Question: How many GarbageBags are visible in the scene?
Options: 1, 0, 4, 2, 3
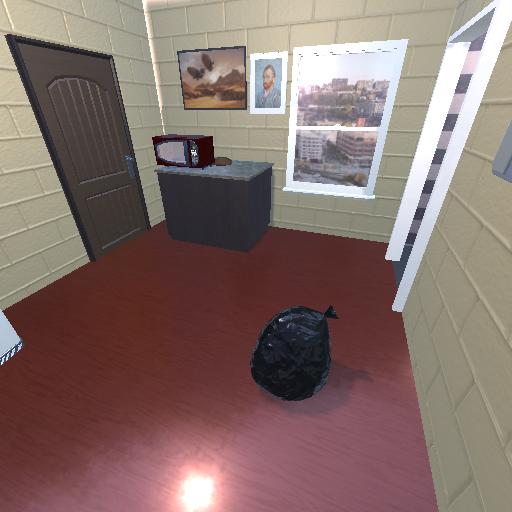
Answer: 1